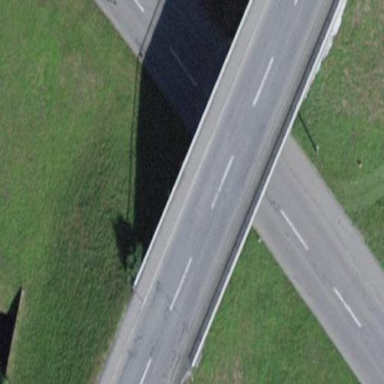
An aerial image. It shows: Man-made bridge.